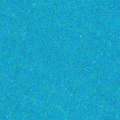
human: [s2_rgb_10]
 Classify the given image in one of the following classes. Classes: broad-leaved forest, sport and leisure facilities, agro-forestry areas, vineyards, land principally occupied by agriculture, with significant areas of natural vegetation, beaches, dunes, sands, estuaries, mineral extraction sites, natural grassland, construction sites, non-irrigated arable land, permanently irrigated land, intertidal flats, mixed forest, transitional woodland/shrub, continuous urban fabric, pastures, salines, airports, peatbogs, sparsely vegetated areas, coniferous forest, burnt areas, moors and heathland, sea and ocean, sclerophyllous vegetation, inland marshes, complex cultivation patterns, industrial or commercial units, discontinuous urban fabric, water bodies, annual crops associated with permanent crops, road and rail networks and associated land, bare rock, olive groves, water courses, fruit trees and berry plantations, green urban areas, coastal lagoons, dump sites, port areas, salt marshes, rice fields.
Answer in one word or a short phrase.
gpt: sea and ocean